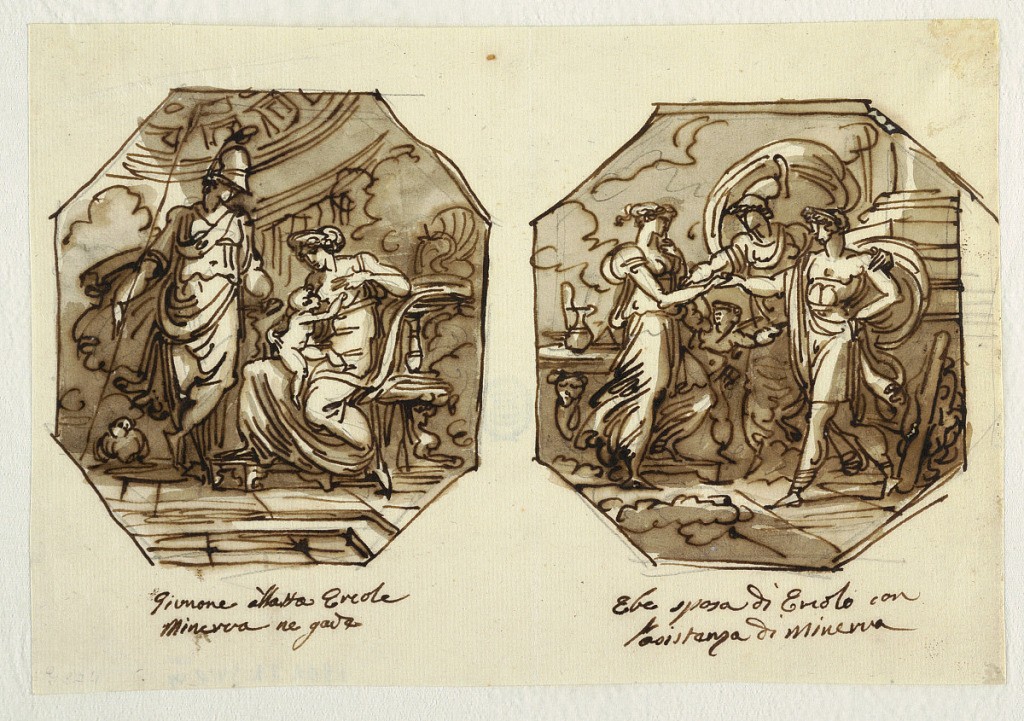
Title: Juno Suckling Hercules, Hebe Marries Hercules with Help of Minerva, Designed for Sala di Ercole e Ebe, Palazzo Gaddi, Forli.
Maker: Felice Giani, Italian, 1758–1823
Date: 1819
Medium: Pen and brown ink, brush and greyish-brown watercolor on paper.
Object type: Drawing
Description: At left, Juno seated in domed hall. She gives right breast to child seated upon her right leg. Minerva stands beside and looks on. Caption: "Giuonone allatta Erocle/ Minerva ne gode." At right: Minerva having put her left arm around Hercules, leads him to Hebe, whose right arm she takes. Hebe has joined hands with Hercules. Cupid led her to Hercules. A table with pitcher shown left rear, Hercules club leans against the pedestal of column in right rear. Caption: "Ebe sposa di Ercole con l'asistenza di Minerva."